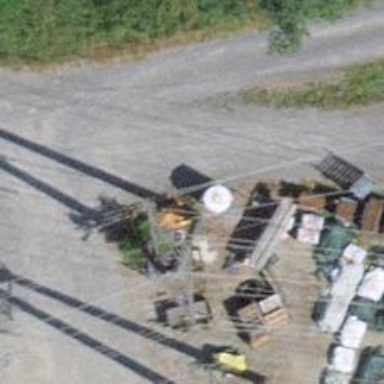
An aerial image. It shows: Power line is depicted.